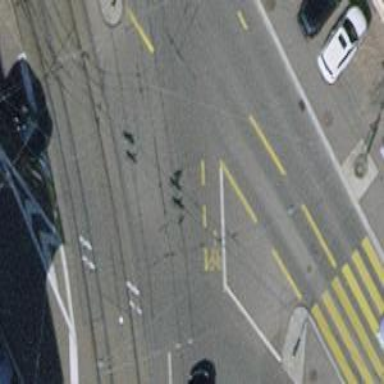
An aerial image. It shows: Tertiary road with asphalt surface. Both sides of the road have sidewalks and there are trolley wires present.